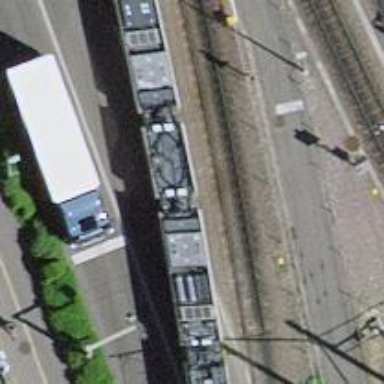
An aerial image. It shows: Tram railway with one track. The railway is electrified with contact lines.